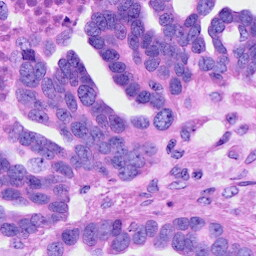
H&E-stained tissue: Ovarian